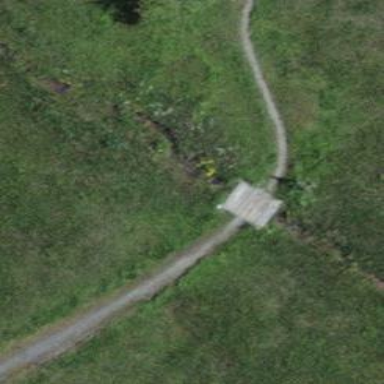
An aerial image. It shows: Track with unpaved surface that goes over bridge with grade 3 quality.